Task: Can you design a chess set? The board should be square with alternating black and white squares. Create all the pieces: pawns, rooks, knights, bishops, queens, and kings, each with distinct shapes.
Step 327:
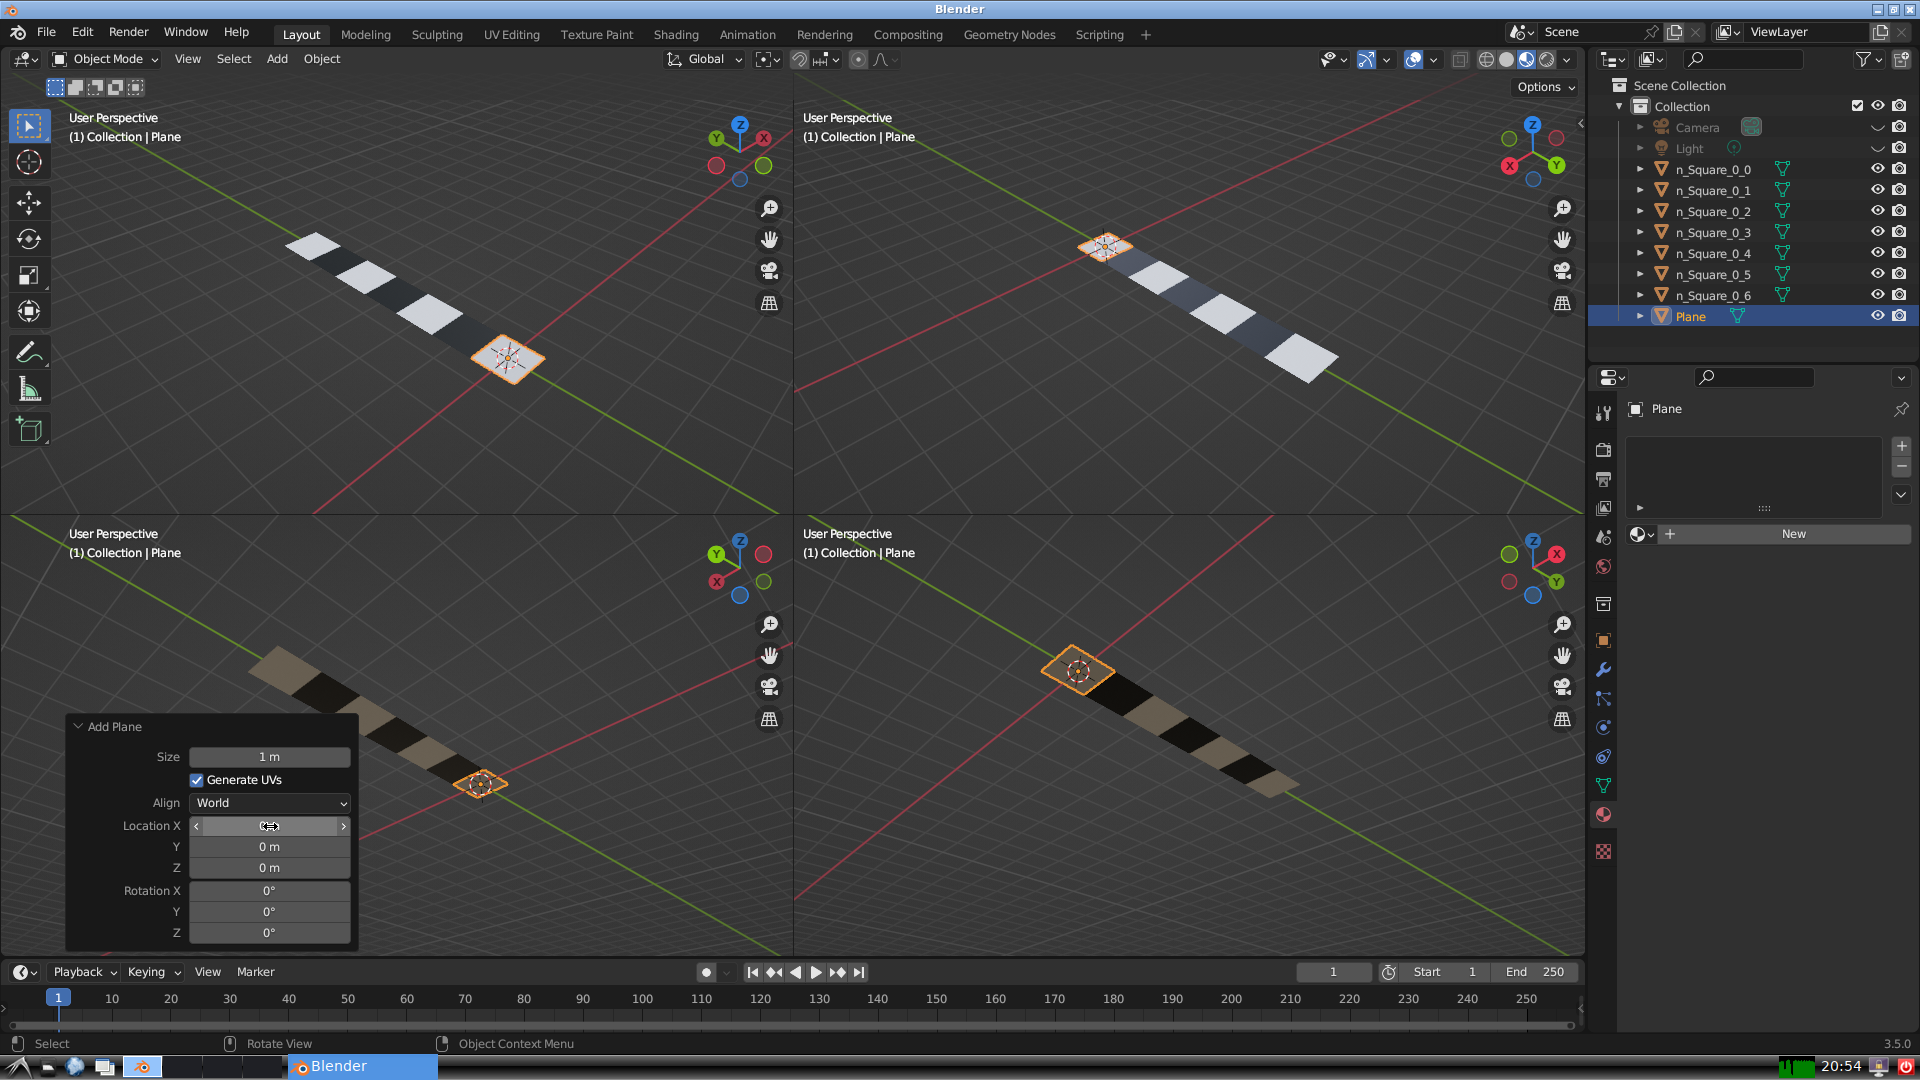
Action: {"mouse_move": [270, 846]}